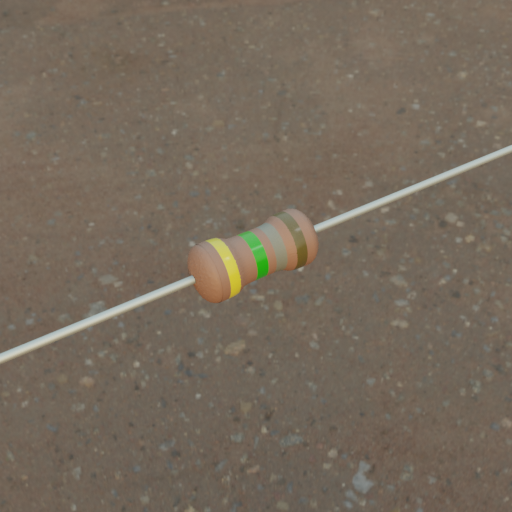
Resistor colour bands (in order): yellow, green, gray, brown